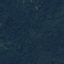
Land use / land cover class: Forest